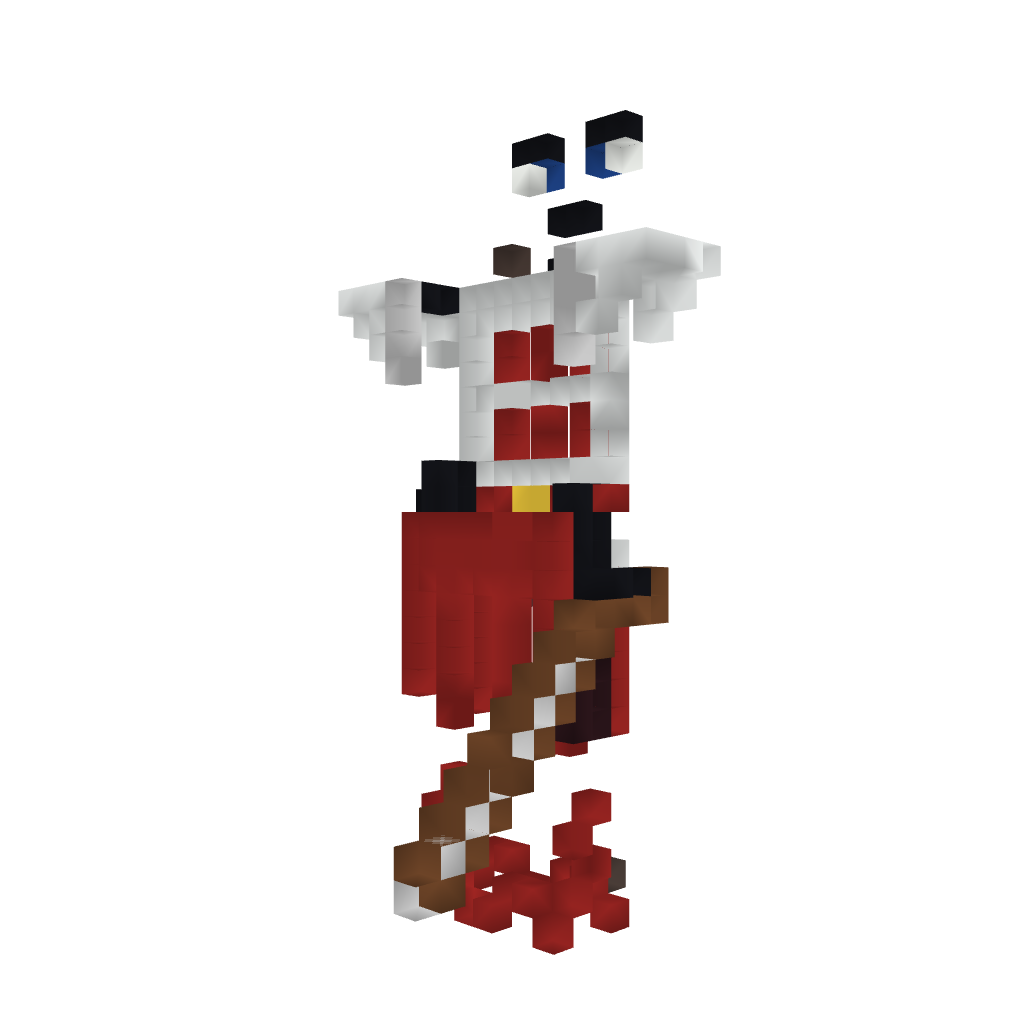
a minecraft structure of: Greek Statue